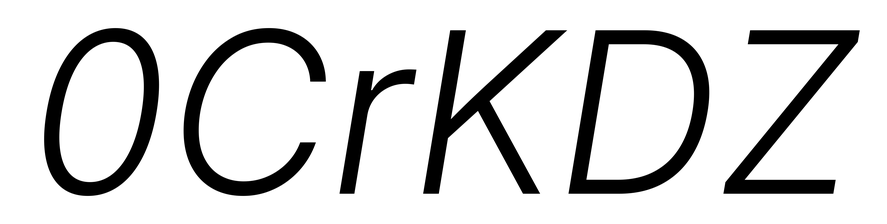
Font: Inter-Italic_Light_Italic